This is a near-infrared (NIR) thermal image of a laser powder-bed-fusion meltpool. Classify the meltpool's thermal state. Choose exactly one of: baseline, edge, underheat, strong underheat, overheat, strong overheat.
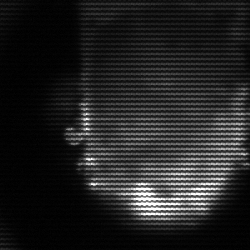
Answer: baseline